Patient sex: M
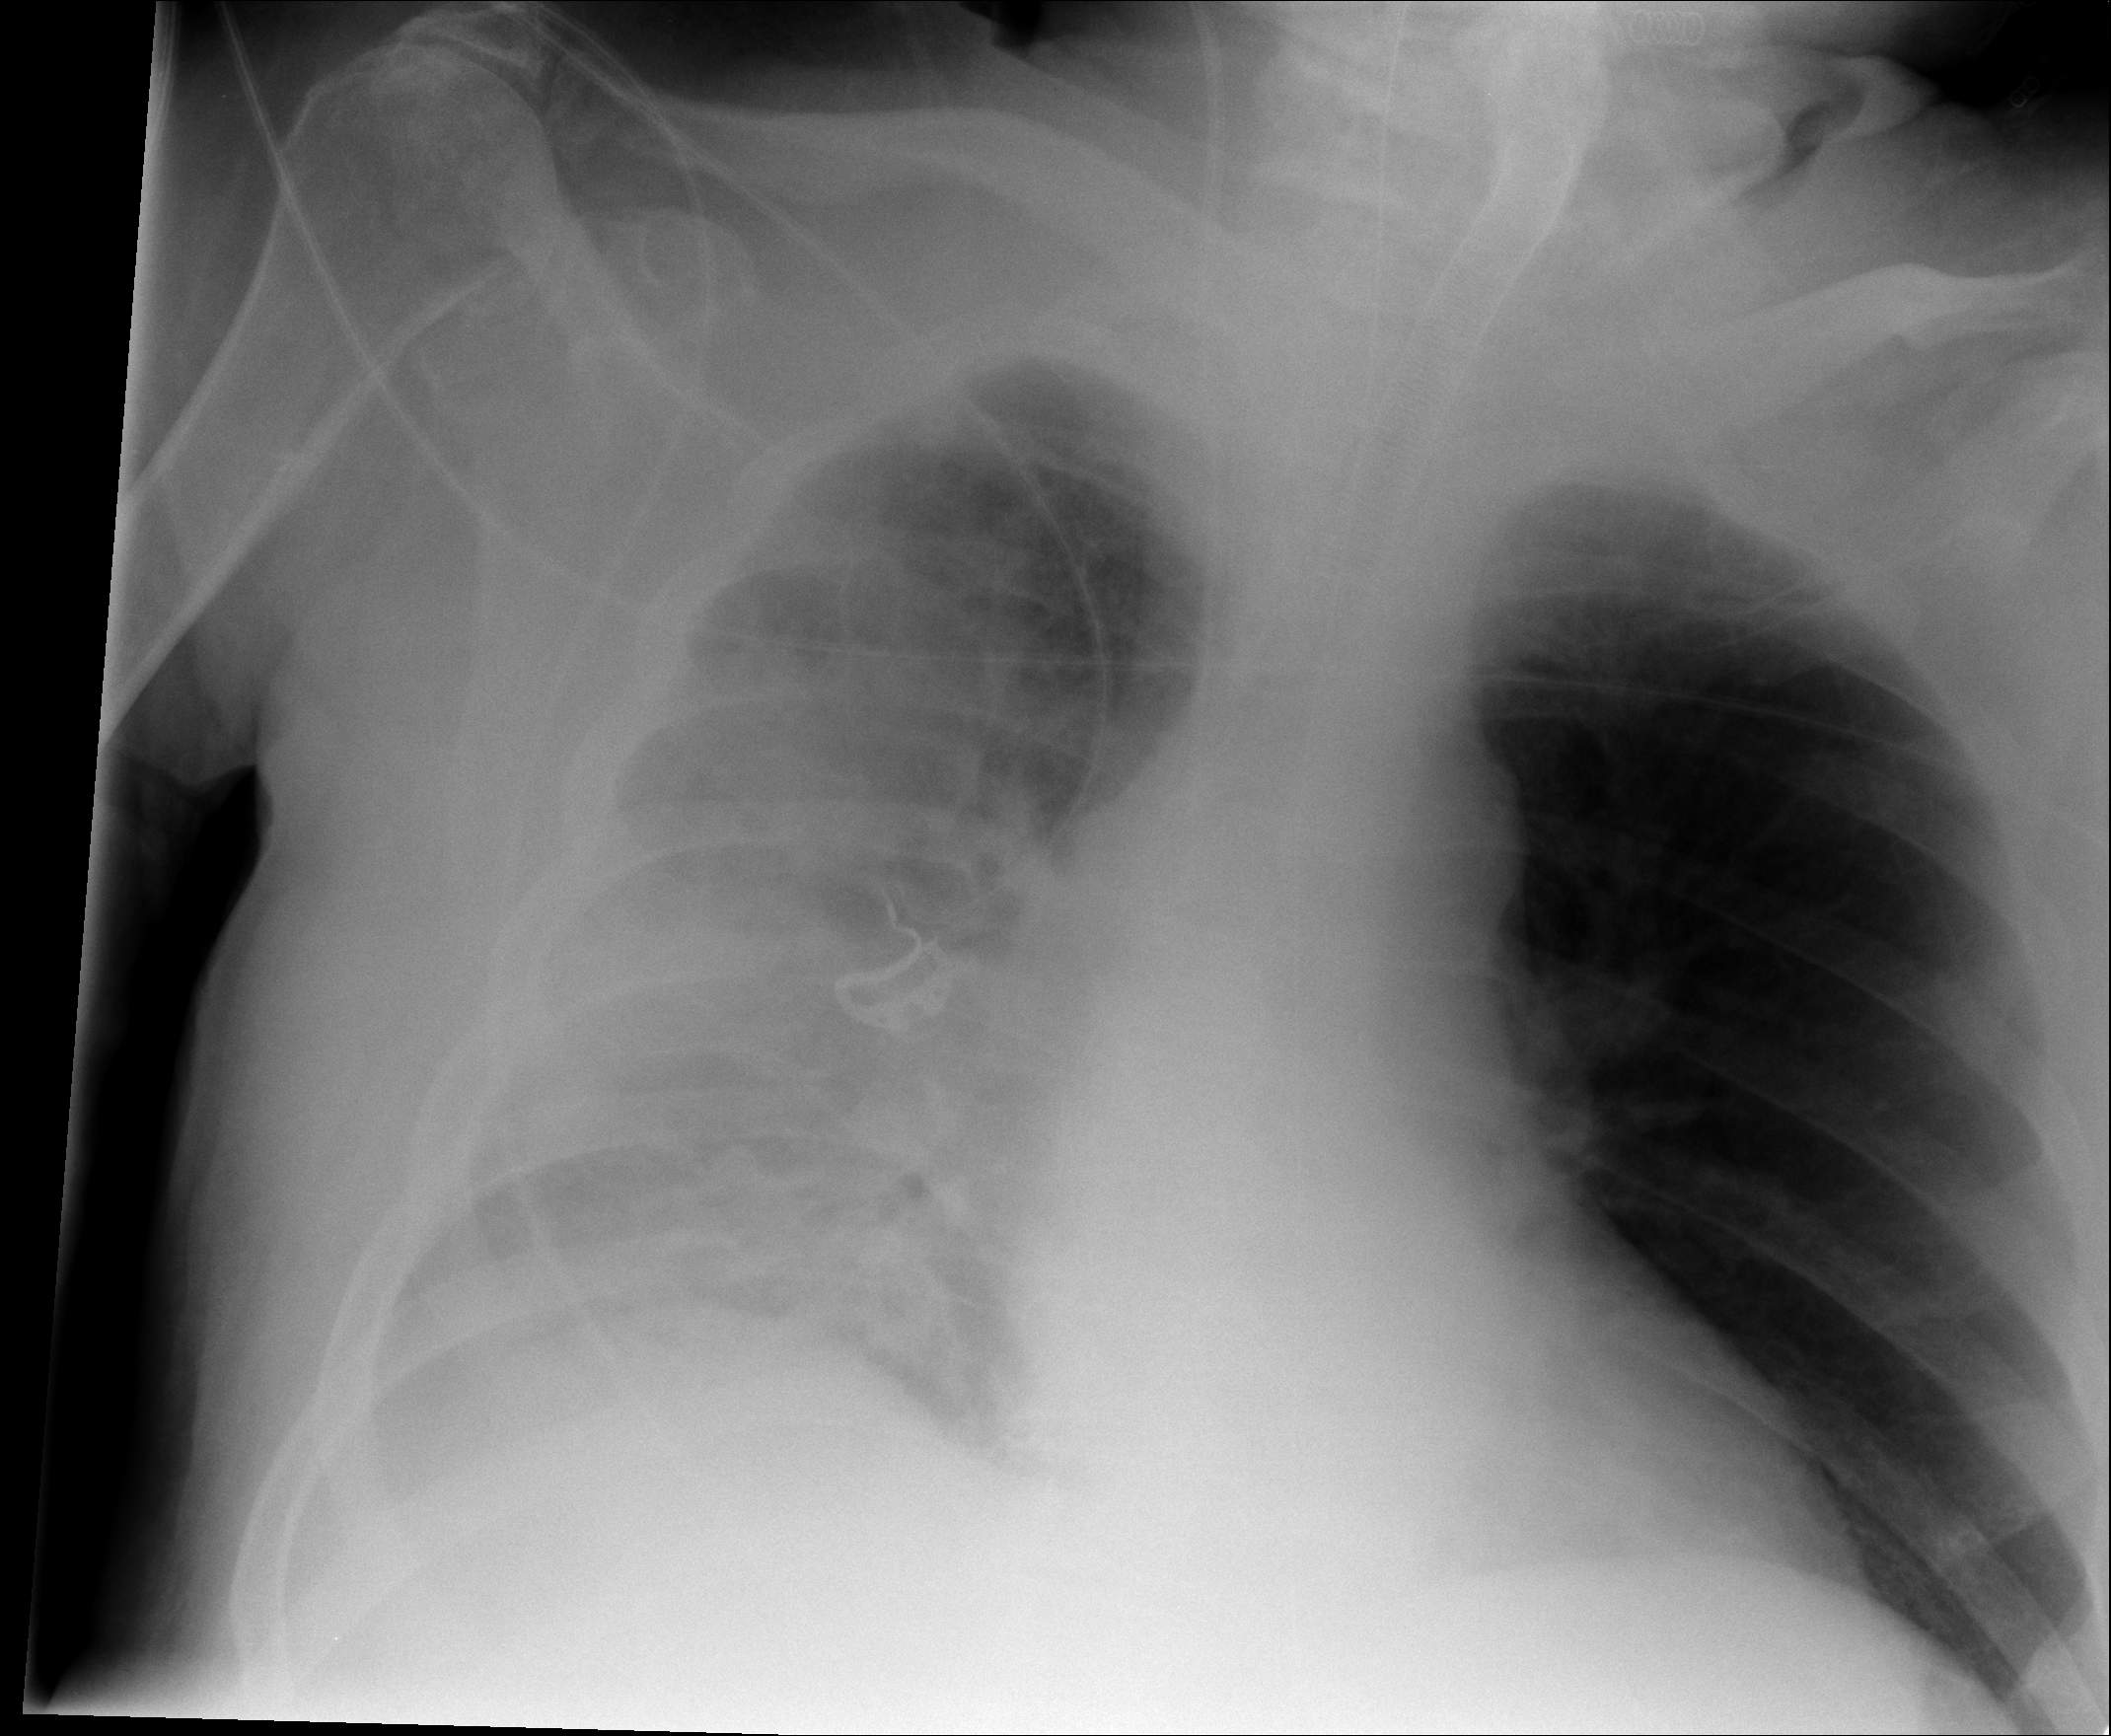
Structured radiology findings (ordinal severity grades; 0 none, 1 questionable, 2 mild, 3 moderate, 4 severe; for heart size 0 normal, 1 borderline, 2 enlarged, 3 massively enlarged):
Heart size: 0
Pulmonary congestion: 0
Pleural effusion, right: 2
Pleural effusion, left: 0
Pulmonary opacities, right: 3
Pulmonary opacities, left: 0
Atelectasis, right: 2
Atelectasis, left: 0